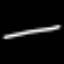
Label: line